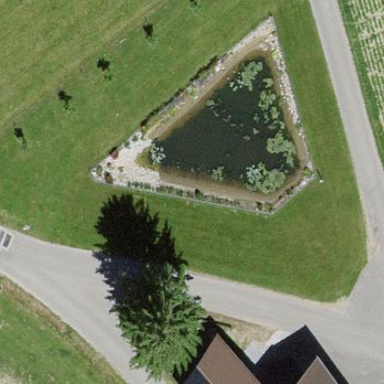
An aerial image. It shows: Pond surrounded by natural water.